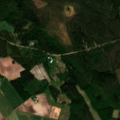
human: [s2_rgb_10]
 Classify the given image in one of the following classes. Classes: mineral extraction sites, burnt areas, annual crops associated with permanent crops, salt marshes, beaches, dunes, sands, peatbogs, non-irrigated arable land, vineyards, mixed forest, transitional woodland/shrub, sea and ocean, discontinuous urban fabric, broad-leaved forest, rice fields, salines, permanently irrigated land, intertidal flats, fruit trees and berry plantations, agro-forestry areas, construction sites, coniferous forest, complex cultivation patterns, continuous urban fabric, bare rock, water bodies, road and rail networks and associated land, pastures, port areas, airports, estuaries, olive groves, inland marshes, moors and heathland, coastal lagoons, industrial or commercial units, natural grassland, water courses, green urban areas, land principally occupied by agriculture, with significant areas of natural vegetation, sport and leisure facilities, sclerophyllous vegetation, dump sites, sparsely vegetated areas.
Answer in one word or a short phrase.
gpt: non-irrigated arable land, land principally occupied by agriculture, with significant areas of natural vegetation, coniferous forest, mixed forest